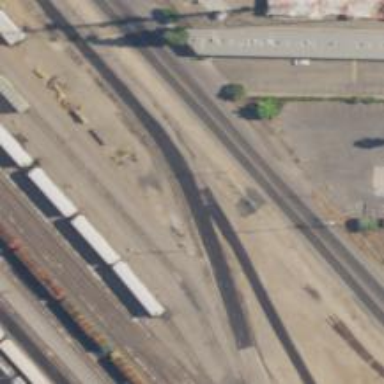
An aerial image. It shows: Railway yard.